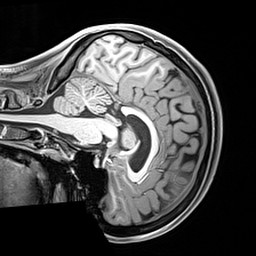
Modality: T1w
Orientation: sagittal
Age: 19
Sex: female
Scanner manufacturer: siemens
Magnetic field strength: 3 T
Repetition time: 2.4 s
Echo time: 0.00217 s